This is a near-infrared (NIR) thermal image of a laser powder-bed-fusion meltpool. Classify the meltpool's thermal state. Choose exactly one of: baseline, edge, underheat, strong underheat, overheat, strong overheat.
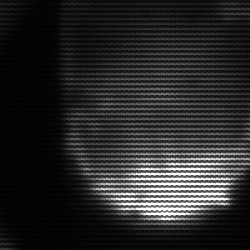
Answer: edge